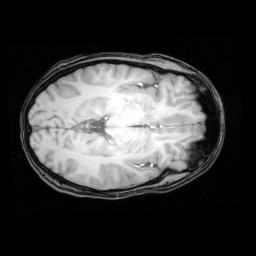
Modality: T1w
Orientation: axial
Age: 19
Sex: female
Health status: healthy
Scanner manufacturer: philips
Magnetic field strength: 3 T
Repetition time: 0.012 s
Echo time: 0.0037 s